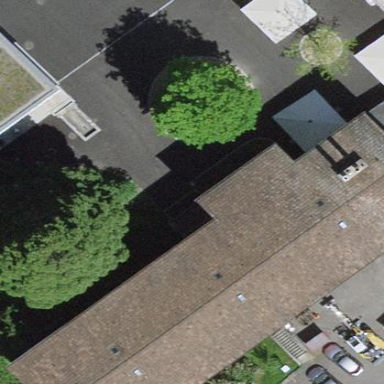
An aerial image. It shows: School building.